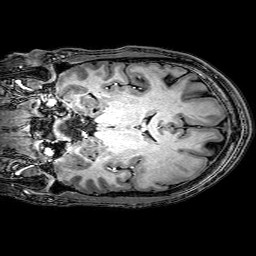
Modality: T1w
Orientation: coronal
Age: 22
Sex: male
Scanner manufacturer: philips
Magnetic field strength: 3 T
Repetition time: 0.009 s
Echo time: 0.0035 s